Question: So I'm trying to use a "LIKE" in the SQL, basically to see if a player is in a team already. Here's the code I have:
'''
$checkifonlytwo = "SELECT * FROM sg_turn_teams WHERE joinid = :joinid AND players LIKE '%:ownerid,%'";
$paramstwo = array(
":joinid" => $joinid,
":ownerid" => $_SESSION['user']['id']
);
try{
$stmttwo = $db->prepare($checkifonlytwo);
$resulttwo = $stmttwo->execute($paramstwo);
}
catch(PDOException $ex){
die("Failed to run query #2: " . $ex->getMessage());
}
'''
Also as you can see I want it to be 'LIKE '%1,%'' for example, so the comma at the end too.
My table structure looks like this.

EDIT, the players is going to be like "1,2,3" without the names because the users are able to change their name. The picture is with names, but it's supposed to be 1,2,3
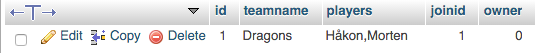
Answer: I decided to make this a community wiki. I did not want to gain anything from this, except for the OP and others visiting the question.
As I said in comments, you're going about it the wrong way with the comma in there 'ownerid,'.
What you need to do is <URL>.
Borrowed from <URL>
'''
$e = 0;
while($e<$num1){
$units = 0;
$r = 0;
$SO_Line_Item=mysql_result($result1,$e,"SO_Line_Item");
foreach ($Boxes[$e] as $a => $b)
{
$zzz[] = $Boxes[$e][$r];
$ce = count($Boxes[$e]);
$r++;
}
//end inner foreach
$products = implode(',', array_fill(0,$ce, '?'));
$db = new PDO('mysql:host=192.168.1.197 ;dbname=Tracking', $dbuser,$dbpass);
$stmt = $db->prepare("SELECT Box_Num,Timestamp,E3_SN,Assy_Status FROM Current_Box WHERE Box_Num IN( $products )");
$stmt->execute($zzz);
$results = $stmt->fetchAll(PDO::FETCH_ASSOC);
}
unset($zzz);
$e++;
}
'''
and from <URL>
'''
$ids = array(2, 4, 6, 8);
// prepare a string that contains ":id_0,..,:id_n" and include it in the SQL
$plist = ':id_'.implode(',:id_', array_keys($ids));
$sql = "SELECT * FROM someTable WHERE someId IN ($plist)";
// prepare & execute the actual statement
$parms = array_combine(explode(",", $plist), $ids);
$stmt = $PDO->prepare($sql);
$rows = $stmt->execute($parms);
'''
From comments:
>
<URL>
<URL>
If OP decides to go with this structure then the queries would need to be changed to make use of 'LEFT JOIN' and/or use a sub-query with 'IN' clause. There are plenty of examples of both on SO. One that I could find with a simple search (please ignore the slow query part and look at the examples to demonstrate the concept):
<URL>